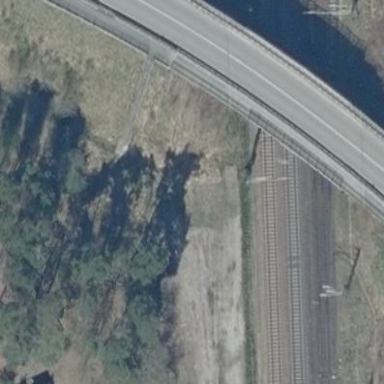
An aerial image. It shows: Man-made bridge.